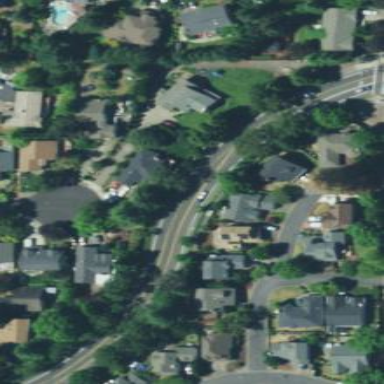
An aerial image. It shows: Residential area consisting of single-family homes.